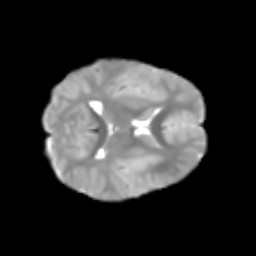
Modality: T2w
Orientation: axial
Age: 7
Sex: male
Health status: healthy